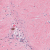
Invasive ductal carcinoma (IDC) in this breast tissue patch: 0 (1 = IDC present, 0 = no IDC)